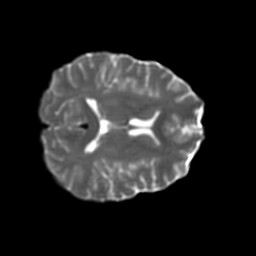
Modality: T2w
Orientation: axial
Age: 33
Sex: female
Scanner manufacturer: ge
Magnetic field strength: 3 T
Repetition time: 7.8 s
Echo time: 0.0606 s